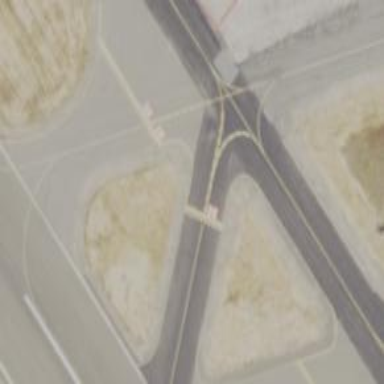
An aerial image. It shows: Image of taxiway at airport.